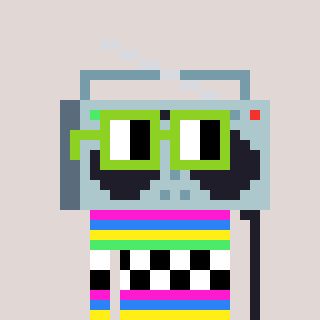
a pixel art character with square light green glasses, a boombox-shaped head and a peachy-colored body on a warm background